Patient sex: M
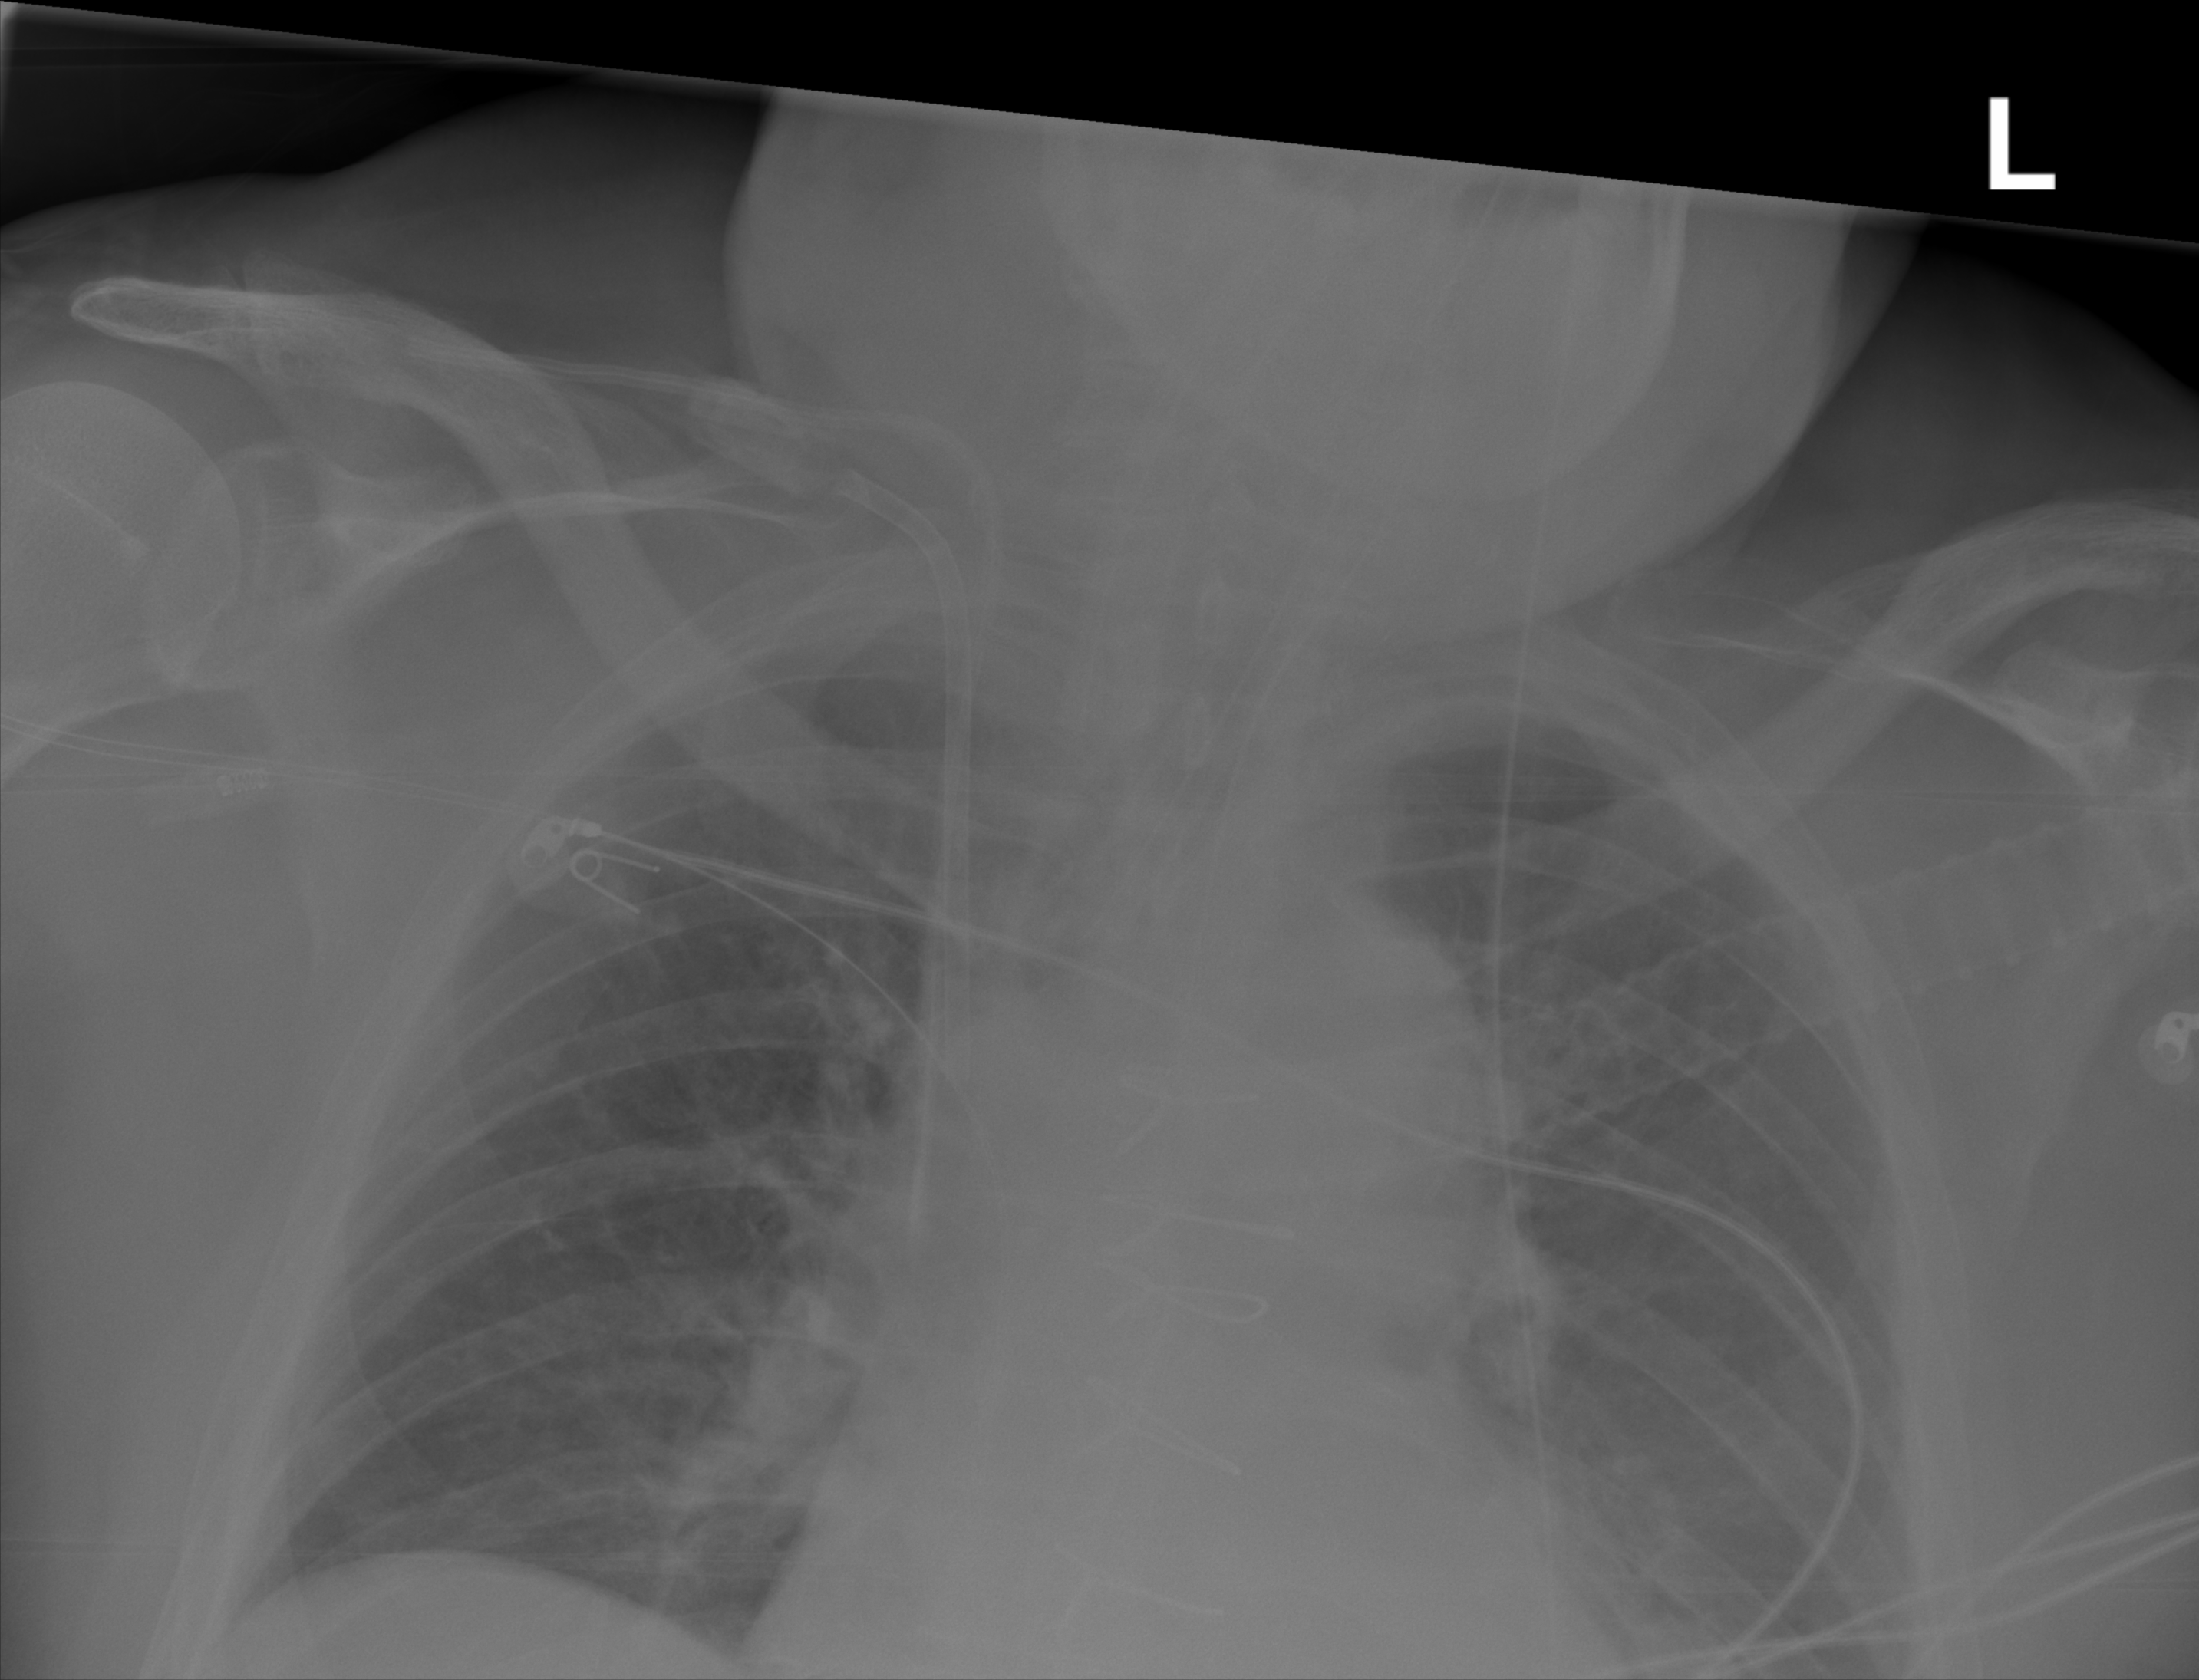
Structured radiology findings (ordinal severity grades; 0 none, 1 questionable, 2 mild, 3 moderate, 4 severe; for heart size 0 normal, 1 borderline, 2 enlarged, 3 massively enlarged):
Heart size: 0
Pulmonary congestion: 2
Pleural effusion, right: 0
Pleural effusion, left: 1
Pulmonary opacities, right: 0
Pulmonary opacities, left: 0
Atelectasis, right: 0
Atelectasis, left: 2